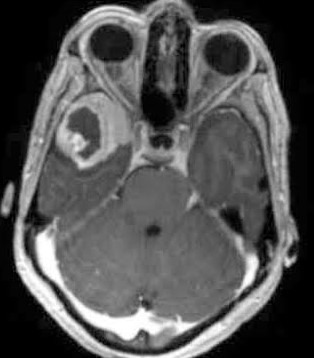
Label: meningioma